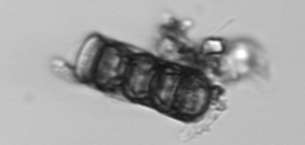
Label: Paralia_sulcata